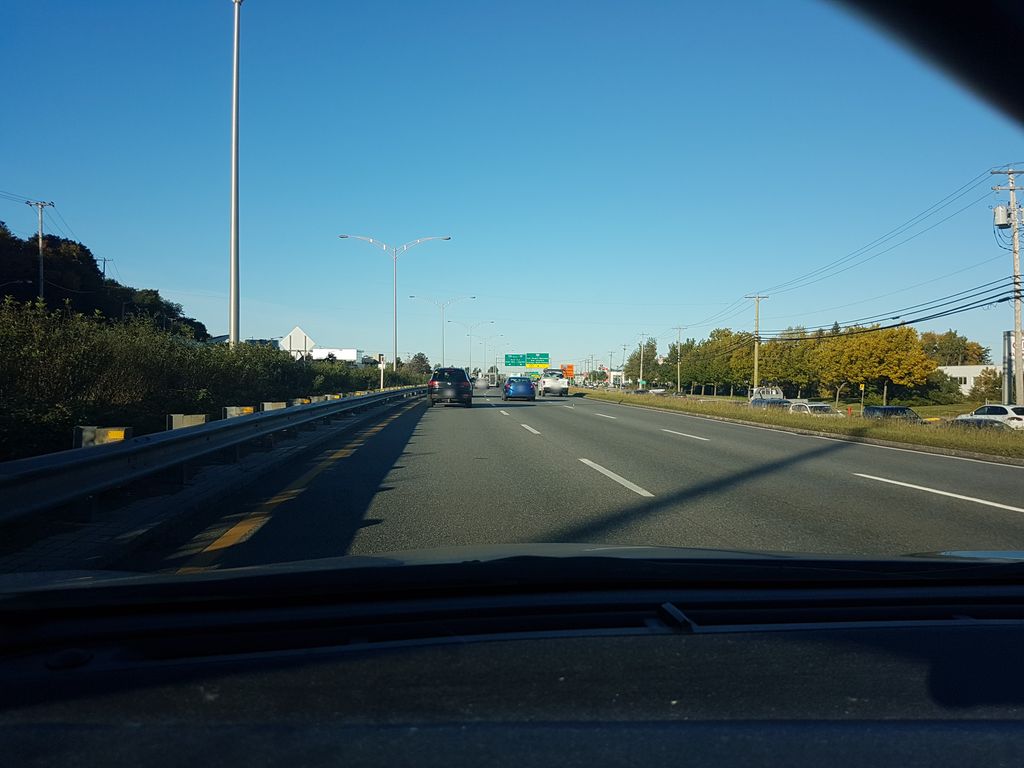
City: quebec_city